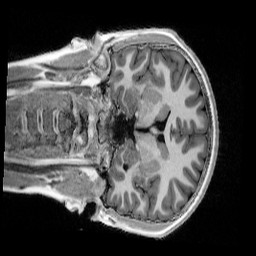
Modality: UNIT1_denoised
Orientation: coronal
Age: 13
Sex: female
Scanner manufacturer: siemens
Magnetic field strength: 3 T
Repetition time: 4 s
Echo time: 0.00303 s